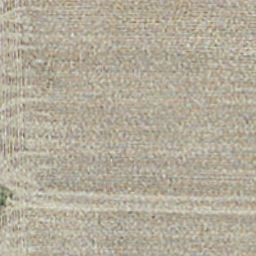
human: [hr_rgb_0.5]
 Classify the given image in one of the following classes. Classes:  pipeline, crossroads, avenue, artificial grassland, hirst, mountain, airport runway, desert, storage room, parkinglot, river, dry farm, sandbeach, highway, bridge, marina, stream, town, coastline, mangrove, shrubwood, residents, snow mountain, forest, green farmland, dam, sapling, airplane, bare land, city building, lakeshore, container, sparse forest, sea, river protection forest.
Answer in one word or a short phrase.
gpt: dry farm